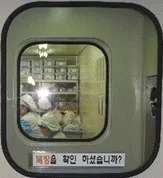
Cleanroom workers inside the cleanroom. B. The cleanroom is covered up tightly.
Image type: radiology (x_ray)